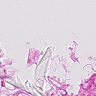
Metastatic tissue present: no